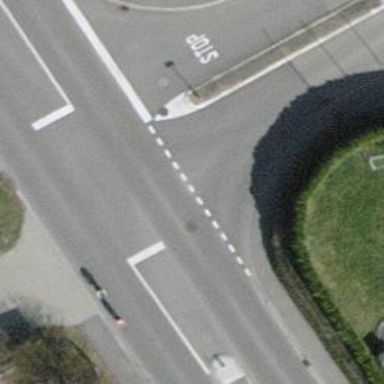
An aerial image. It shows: Stop road.